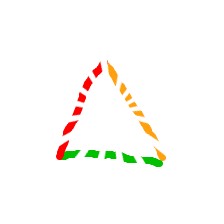
Shape: triangle